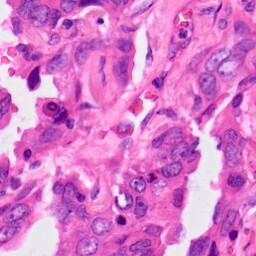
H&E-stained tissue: Lung